Field crop: maize
Growth stage: 1
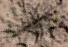
Species: salsola